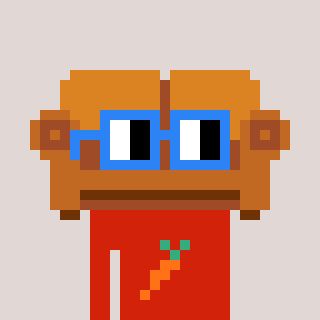
a pixel art character with square blue glasses, a couch-shaped head and a red-colored body on a warm background